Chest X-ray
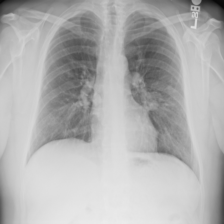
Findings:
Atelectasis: negative
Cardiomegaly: negative
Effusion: negative
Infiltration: negative
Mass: negative
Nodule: positive
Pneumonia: negative
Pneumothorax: negative
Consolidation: negative
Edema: negative
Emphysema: negative
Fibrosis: negative
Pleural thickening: negative
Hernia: negative